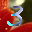
Label: 3